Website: home-depot
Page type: payment
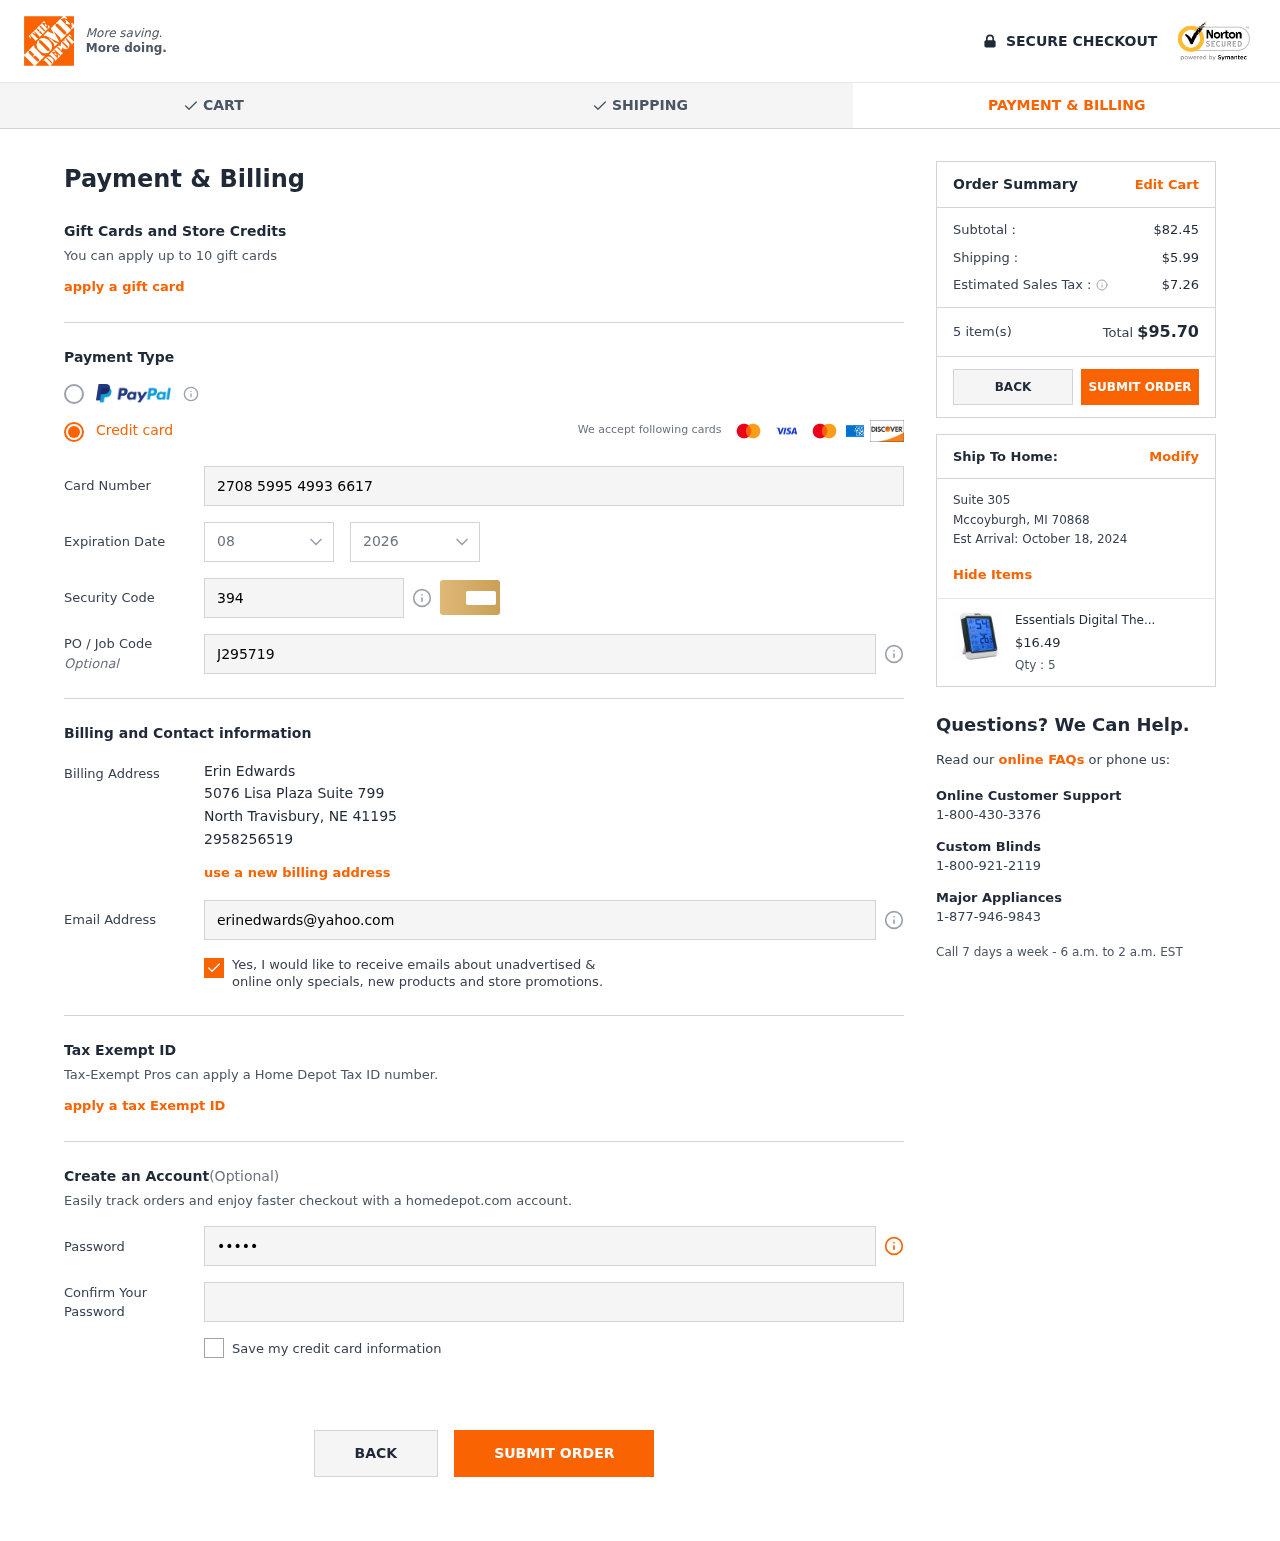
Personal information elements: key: PII_CARD_CVV
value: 394
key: PII_CARD_EXPIRY_MONTH
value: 08
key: PII_CARD_EXPIRY_YEAR
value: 26
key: PII_CARD_NUMBER
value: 2708 5995 4993 6617
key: PII_CITY
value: North Travisbury
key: PII_CITY2
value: Mccoyburgh
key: PII_EMAIL
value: erinedwards@yahoo.com
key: PII_FULLNAME
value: Erin Edwards
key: PII_JOB_CODE
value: J295719
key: PII_PHONE
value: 2958256519
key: PII_POSTCODE
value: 41195
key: PII_POSTCODE2
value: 70868
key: PII_STATE_ABBR
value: NE
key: PII_STATE_ABBR2
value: MI
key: PII_STREET
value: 5076 Lisa Plaza Suite 799
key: PII_STREET2
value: Suite 305
Product elements: key: PRODUCT1_NAME
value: Essentials Digital Thermo-Hygrometer Indoor Thermometer Hygrometer Temperature and Humidity Meter Cl
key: PRODUCT1_PRICE
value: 16.49
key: PRODUCT1_QUANTITY
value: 5
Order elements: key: ORDER_SUBTOTAL
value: $82.45
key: ORDER_SHIPPING_COST
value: $5.99
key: ORDER_TAX
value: $7.26
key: ORDER_NUM_ITEMS
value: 5 item(s)
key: ORDER_TOTAL
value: $95.70
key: ORDER_DELIVERY_DATE
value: October 18, 2024